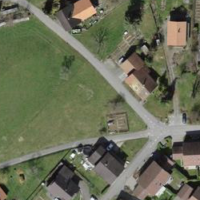
EUNIS habitat code: 54
Species observed at this site:
Helleborus niger